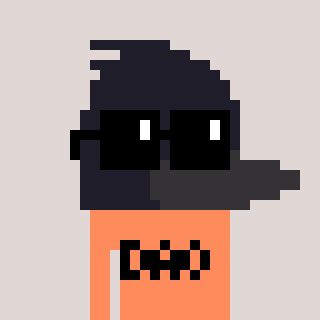
a pixel art character with square black sunglasses, a raven-shaped head and a peachy-colored body on a warm background